Question: I am having a problem with my navigation menu's drop down falling under the content of my page. Now I have tried messing with the z-index but no luck.
Here is a picture of the problem :

here is my css
'''
@charset "utf-8";
body {
font: 100%/1.4 Verdana, Arial, Helvetica, sans-serif;
background-color: #FFF;
margin: 0;
padding: 0;
color: #000;
}
/*--Navigation bar--*/
nav ul ul {
display: none;
}
nav ul li:hover > ul {
display: block;
}
nav ul {
background: #181f32;
background: linear-gradient(top, #344268 0%, #181f32 100%);
background: -moz-linear-gradient(top, #344268 0%, #181f32 100%);
background: -webkit-linear-gradient(top, #344268 0%, #181f32 100%);
box-shadow: 0px 0px 10px #000;
padding: 0 10px;
border-radius: 5px;
list-style: none;
position: relative;
display: inline-table;
}
nav ul:after {
content: ""; clear: both; display: block;
}
nav ul li {
float: left;
}
nav ul li:hover {
background: #344268;
background: linear-gradient(top, #4f5964 0%, #5f6975 40%);
background: -moz-linear-gradient(top, #4f5964 0%, #5f6975 40%);
background: -webkit-linear-gradient(top, #4f5964 0%,#5f6975 40%);
}
nav ul li:hover a {
color: #fff;
}
nav ul li a {
display: block; padding: 15px 20px;
color: #fff; text-decoration: none;
}
nav ul ul {
background: #181f32; border-radius: 0px; padding: 0;
position: absolute; top: 100%; z-index:-1;
}
nav ul ul li {
float: none;
border-top: 1px solid #999;
border-bottom: 1px solid #999;
position: relative;
z-index:-1;
}
nav ul ul li a {
padding: 15px 40px;
color: #fff;
z-index:-1;
}
nav ul ul li a:hover {
background: #344268;
}
nav ul ul ul {
position: absolute; left: 100%; top:0;
}
/*--container--*/
#container {
left:50%;
margin-left:-460px;
width:900px;
height:auto;
margin-bottom: 40px;
position: absolute;
}
/*--Header--*/
#header {
position:relative;
width: 900px;
height: 200px;
margin-bottom: 40px;
}
/*--Content--*/
#wrap {
width: 900px;
height:auto;
position:relative;
}
#contain {
width: 100%;
height:auto;
float:left;
margin-bottom:20px;
z-index:-8;
}
#right {
width: 220px;
background: rgba(24, 31, 50, .8);
background: rgb(24, 31, 50);
float:right;
margin-left:5px;
border-top-right-radius: 5px;
height:200px;
box-shadow: 0 0 8px #000;
}
#center {
width: 450px;
background: rgba(24, 31, 50, .8);
background: rgb(24, 31, 50);
height:800px;
left:50%;
float:right;
box-shadow: 0 0 8px #000;
}
#left{
width: 220px;
border-top-left-radius: 5px;
background: rgba(24, 31, 50, .8);
background: rgb(24, 31, 50);
height: 300px;
float: left;
box-shadow: 0 0 8px #000;
}
'''
As well as my html:
'''
<!DOCTYPE html PUBLIC "-//W3C//DTD XHTML 1.0 Transitional//EN" "http://www.w3.org/TR/xhtml1/DTD/xhtml1-transitional.dtd">
<html xmlns="http://www.w3.org/1999/xhtml">
<head>
<meta http-equiv="Content-Type" content="text/html; charset=utf-8" />
<title>Untitled Document</title>
<link href="stylesheet.css" rel="stylesheet" type="text/css" />
</head>
<body>
<div id="container">
<div id="header">
<img name="nojoke" src="" width="400" height="180" alt="nojoke logo" style="background-color: #666666" />
</div>
<div>
<nav>
<ul>
<li><a href="#">Home</a></li>
<li><a href="#">Tutorials</a>
<ul>
<li><a href="#">Photoshop</a></li>
<li><a href="#">Illustrator</a></li>
<li><a href="#">Web Design</a>
<ul>
<li><a href="#">HTML</a></li>
<li><a href="#">CSS</a></li>
</ul>
</li>
</ul>
</li>
<li><a href="#">Articles</a>
<ul>
<li><a href="#">Web Design</a></li>
<li><a href="#">User Experience</a></li>
</ul>
</li>
<li><a href="#">Inspiration</a></li>
</ul>
</nav>
</div>
<div id="wrap">
<div id="contain">
<div id="right">
</div>
<div id="center">
</div>
<div id="left">
</div>
</div>
</div>
</div>
</body>
</html>
'''
Any help would be great! I have tried searching for the problem but no such luck. I thought the z-index would fix the problem but nope =/ Thank you very much!
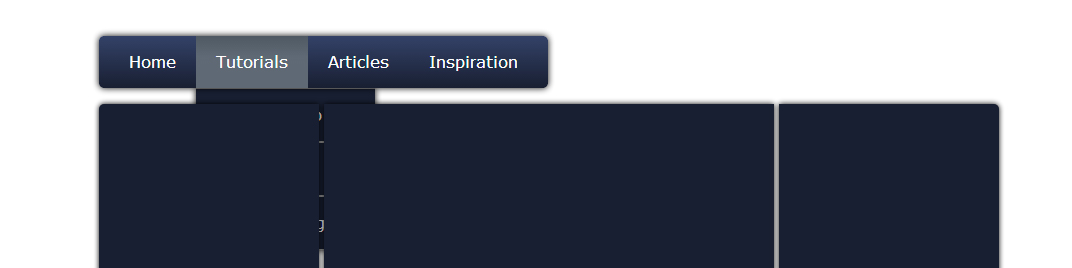
Answer: Add 'position: relative;' to '#contain'
Here is working code <URL>
Property 'z-index' works only on elements with absolute, relative and fixed positioning.